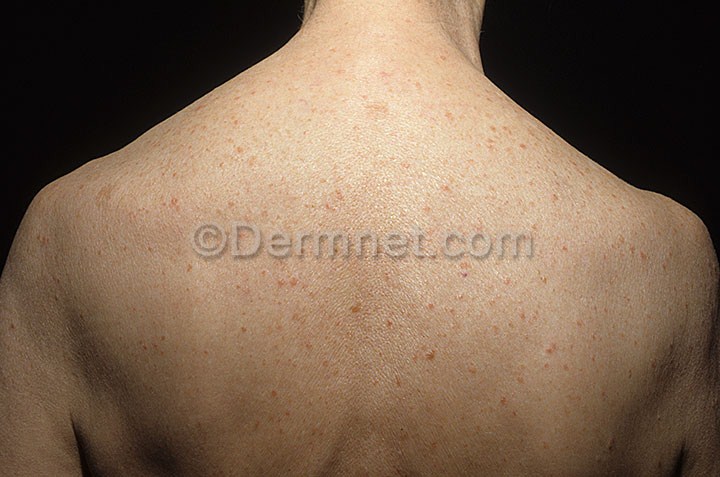
Disease: Bullous Disease Photos